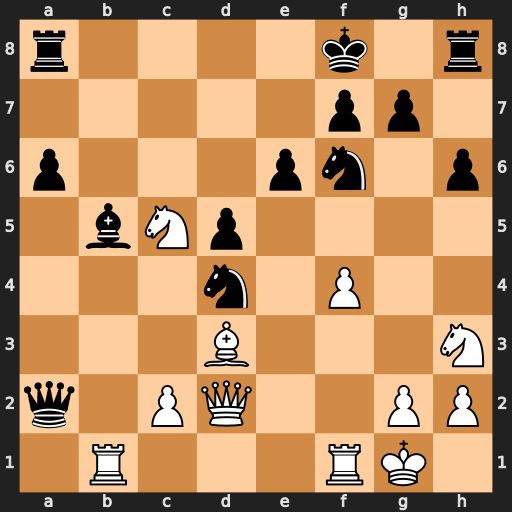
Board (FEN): r4k1r/5pp1/p3pn1p/1bNp4/3n1P2/3B3N/q1PQ2PP/1R3RK1
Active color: w
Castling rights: -
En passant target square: -
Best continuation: Ra1 Qb2 Rfb1 Nf3+ gxf3